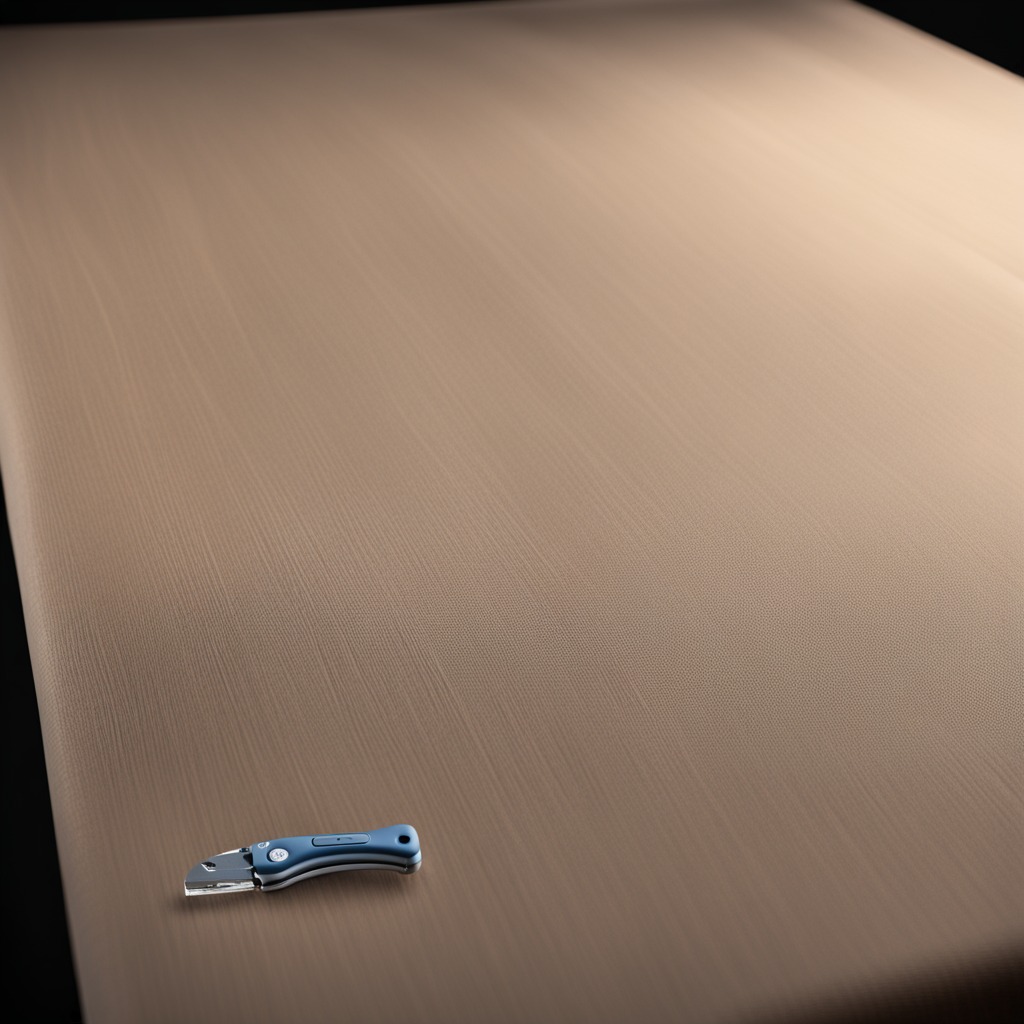
A utility knife is lying on the wooden table.